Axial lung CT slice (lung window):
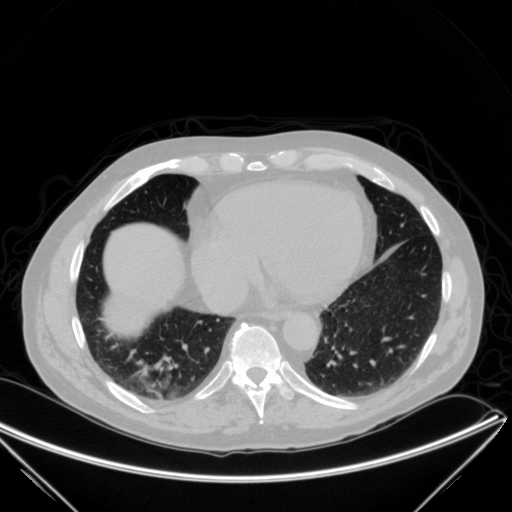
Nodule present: no